Question: I'm trying to export the items into , I'm able to export single value objects such as text box, radio button, check boxes...
'''
<Setting Name="txt_ImageQuality">20</Setting>
<Setting Name="txt_ImageType">JPG</Setting>
<Setting Name="rdio_checkedStatus">True</Setting>
'''
but I want to export the following listbox items into XML.

is there any ways around in c#, thanks for your time.
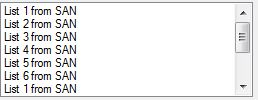
Answer: Could you please try the below code snippet and please vote the answer if its usefult
'''
XElement element = new XElement("Items");
foreach (var item in listBox1.Items)
{
element.Add(new XElement("Name", item));
}
XDocument document = new XDocument();
document.Add(element);
document.Save("items.xml",SaveOptions.DisableFormatting); //create items.xml file in bin folder
'''